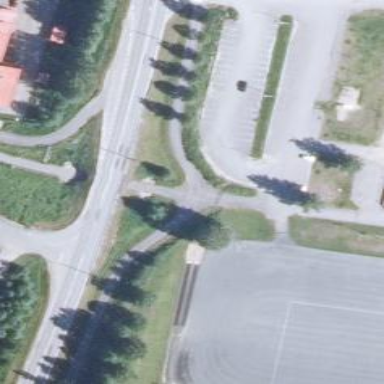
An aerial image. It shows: Cycleway.